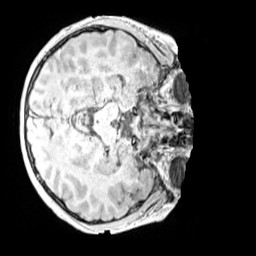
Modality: MP2RAGE
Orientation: axial
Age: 9
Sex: male
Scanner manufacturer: siemens
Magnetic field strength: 3 T
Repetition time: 4 s
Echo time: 0.00299 s